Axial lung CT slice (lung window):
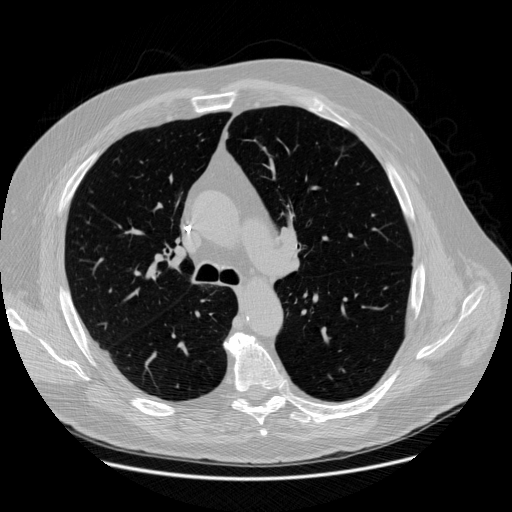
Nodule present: no